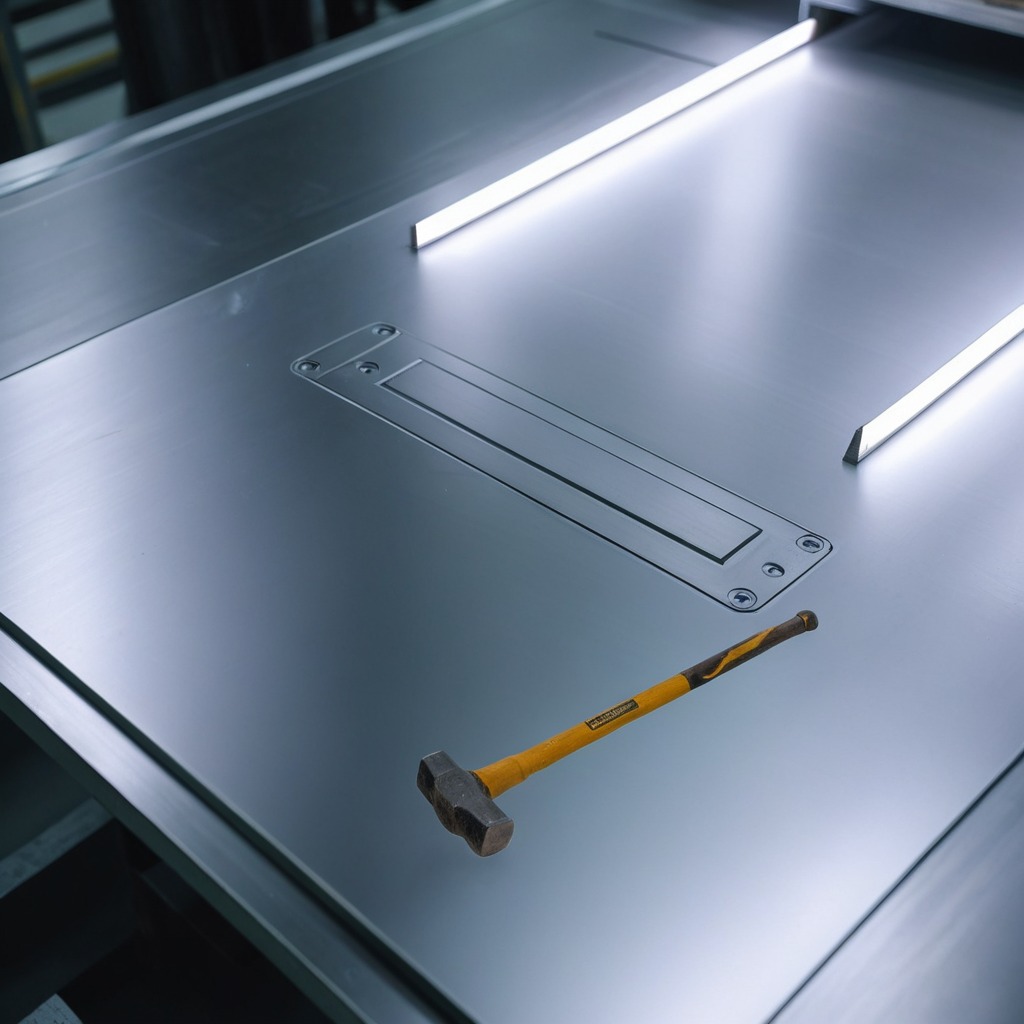
A hammer is lying on the metal table.